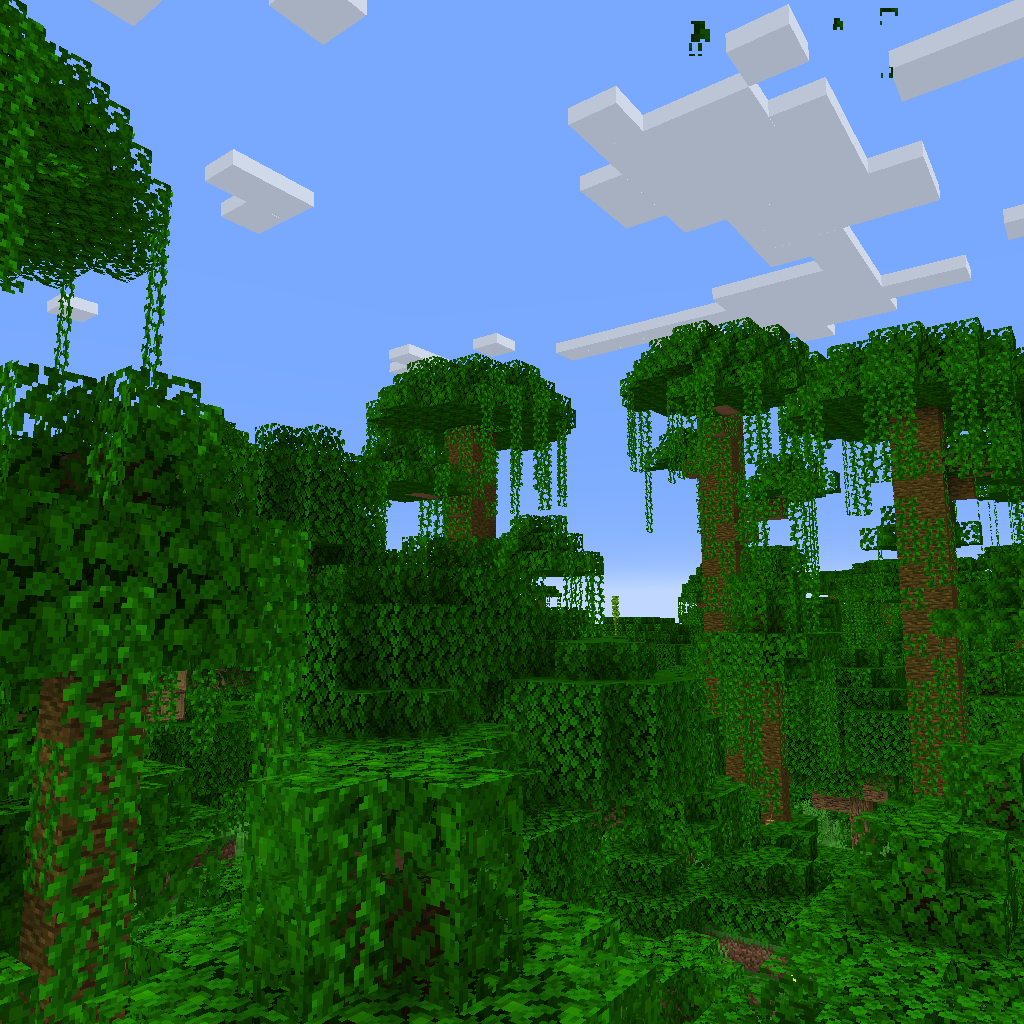
large jungle trees with vines